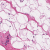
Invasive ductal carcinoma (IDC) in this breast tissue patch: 0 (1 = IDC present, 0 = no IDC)